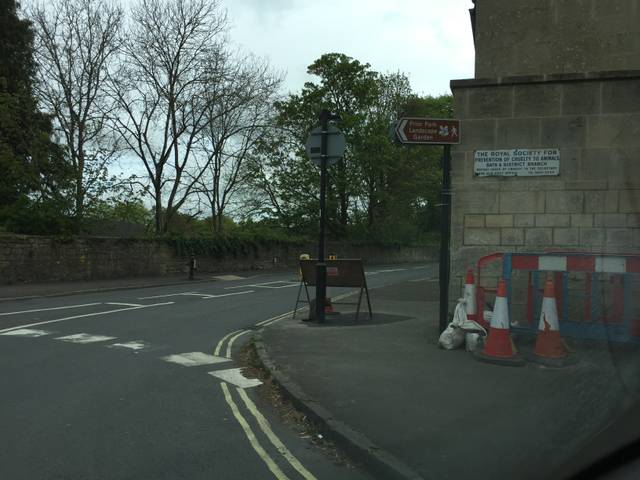
Region: United Kingdom
Coordinates: 51.362, -2.345